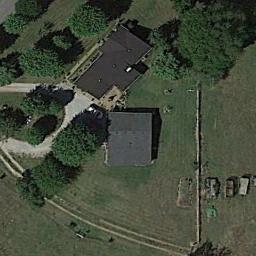
Label: residential